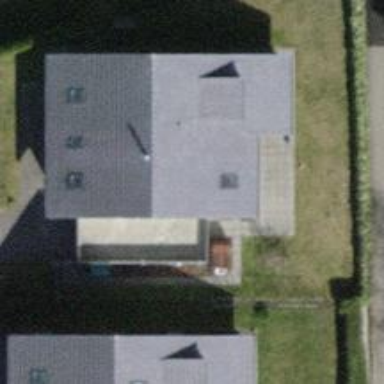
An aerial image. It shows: Detached building with gabled roof.